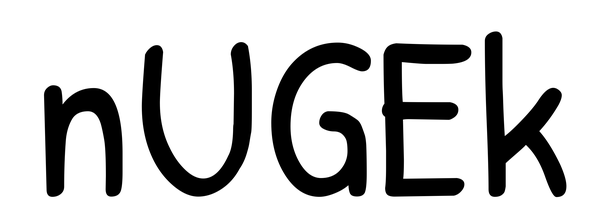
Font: PatrickHand-Regular